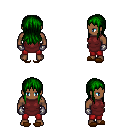
a pixel art fantasy rpg character, male body template, human, dark skin, maroon tunic, red pants, green unkempt hairstyle, metal gloves, brown slippers, four views (front, back, left, right), 2x2 character sprite sheet, small pixel art, hard edges, no anti-aliasing